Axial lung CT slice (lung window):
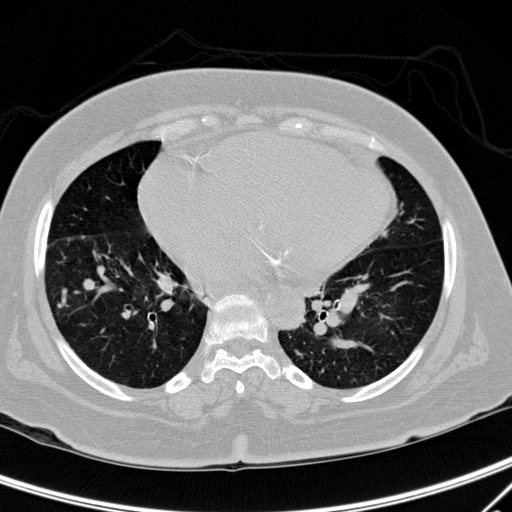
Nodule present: no